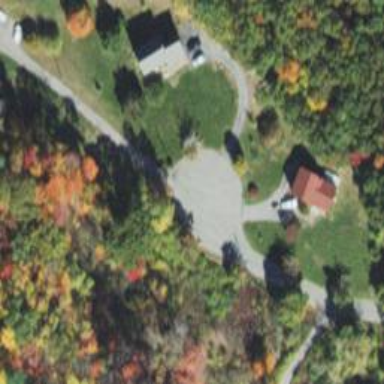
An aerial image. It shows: Driveway leading to service road.